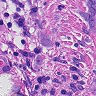
Metastatic tissue present: yes